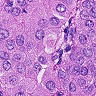
Metastatic tissue present: yes